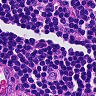
Metastatic tissue present: no